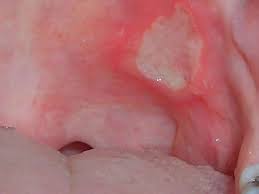
Condition: Mouth Ulcer